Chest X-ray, AP view. Patient: 61 years old, sex F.
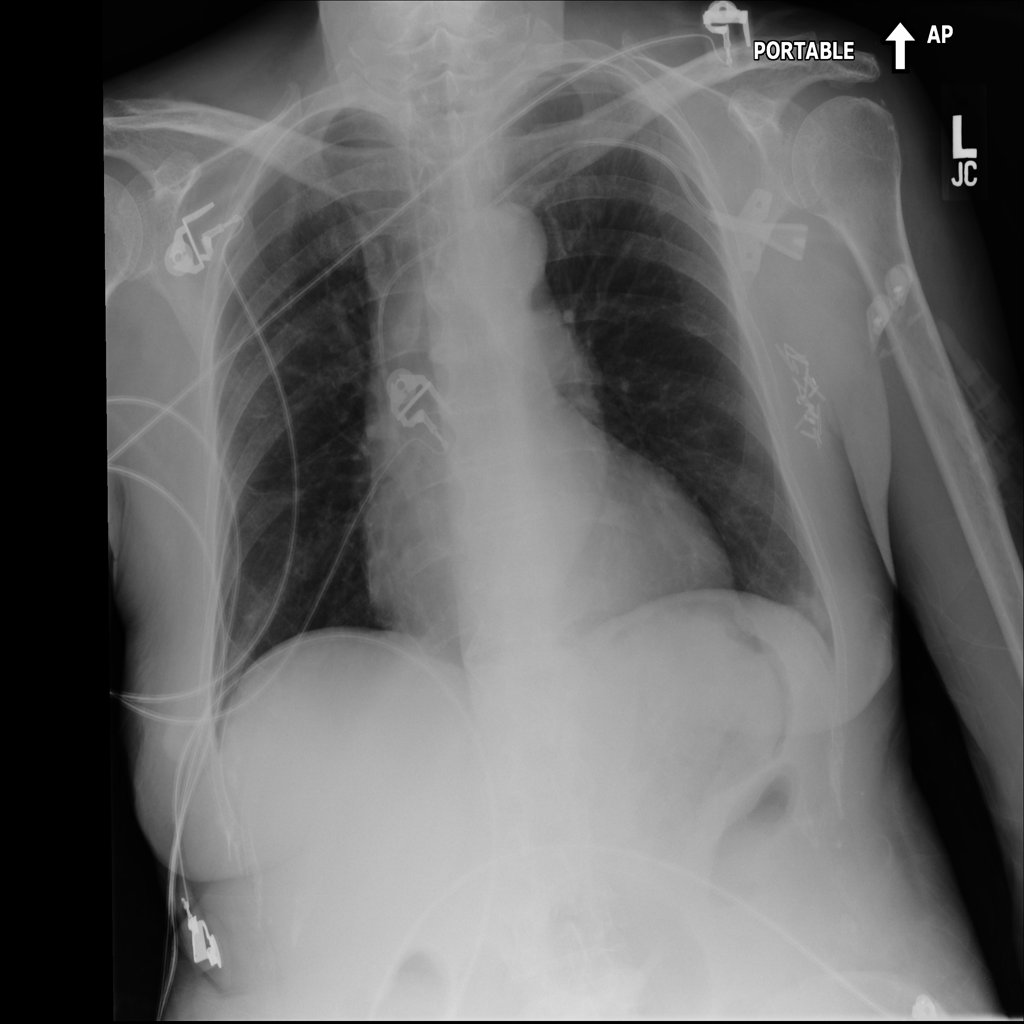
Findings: Edema